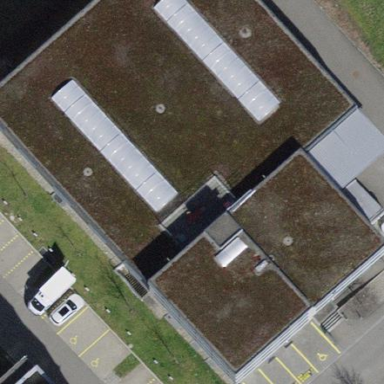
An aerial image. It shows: Industrial building.